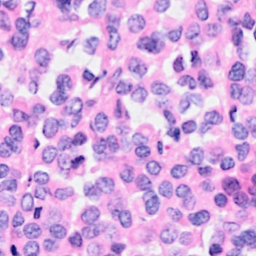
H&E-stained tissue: Breast